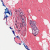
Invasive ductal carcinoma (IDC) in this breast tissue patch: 0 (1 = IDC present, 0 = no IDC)